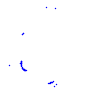
Particle: proton